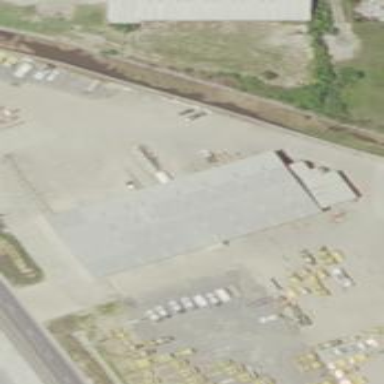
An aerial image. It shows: Commercial building.